Question: I want only 4 columns from database in below
I have to get only 4 column from database for displaying in textfield please give suggestion for that. The table is shown below thank you

'''
$sql_getnm = "SELECT * FROM util WHERE util_head IN ('wc_email', 'wc_contact_us', 'wc_mobile', 'wc_google_map');";
$result_getnm = $connect->query($sql_getnm);
while($row_getnm = $result_getnm->fetch_array())
$util_value_email_data=?
$util_value_mobile_data=?;
$util_value_map_data=?;
$util_value_data=?;
'''
html form
'''
<form id="submitForm" method="post" role="form" name="hl_form" method="post" enctype="multipart/form-data">
<div class="box-body">
<div class="form-group">
<label for="mobile_number">Email*</label>
<input class="form-control" id="util_value_email" name="util_value_email" value="<?Php echo $util_value_email_data; ?>" maxlength="250" placeholder="Enter Email Address" type="text">
</div>
<div class="form-group">
<label for="mobile_number">Mobile*</label>
<input class="form-control" id="util_value_mobile" name="util_value_mobile" value="<?Php echo $util_value_mobile_data; ?>" maxlength="250" placeholder="Enter Mobile Number" type="text">
</div>
<div class="form-group">
<label for="mobile_number">Map*</label>
<input class="form-control" id="util_value_map" name="util_value_map" value="<?Php echo $util_value_map_data; ?>" maxlength="250" placeholder="Enter Map Address" type="text">
</div>
<div class="form-group">
<label for="description" class="required">Description*</label>
<textarea class="form-control" style="resize: none;" id="util_value" name="util_value" rows="3" placeholder="Enter Description"><?Php echo $util_value_data; ?></textarea>
</div>
<div class="box-footer">
<button type="submit" name="submit" class="btn btn-primary">Submit</button>
</div>
</form>
'''
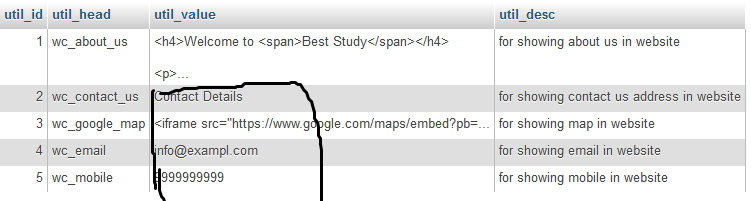
Answer: Below is the code from which you can get all the four data that you want.
'''
$sql_getnm = "SELECT * FROM util WHERE util_head IN ('wc_email', 'wc_contact_us', 'wc_mobile', 'wc_google_map');";
$result_getnm = $connect->query($sql_getnm);
while($row_getnm = $result_getnm->fetch_array()) {
if($row_getnm['util_head'] == 'wc_email'){
$util_value_email_data = $row_getnm['util_value'];
}
if($row_getnm['util_head'] == 'wc_contact_us'){
$util_value_contact_data = $row_getnm['util_value'];
}
if($row_getnm['util_head'] == 'wc_mobile'){
$util_value_mobile_data = $row_getnm['util_value'];
}
if($row_getnm['util_head'] == 'wc_google_map'){
$util_value_map_data = $row_getnm['util_value'];
}
}
'''